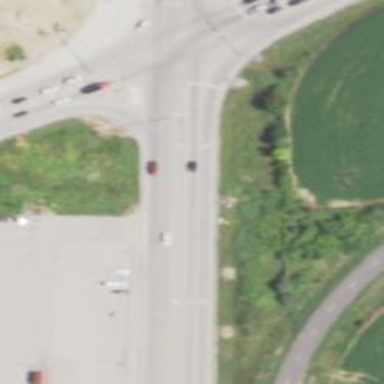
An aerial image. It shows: Primary highway.